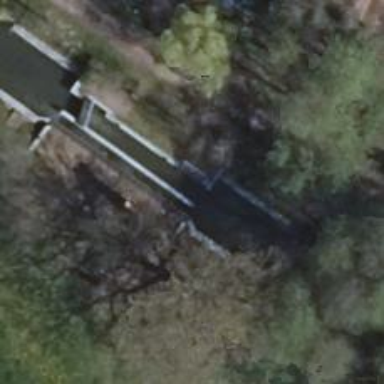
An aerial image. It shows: Lock gate along waterway.